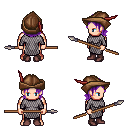
a pixel art fantasy rpg character, male body template, human, light skin, chain mail, gold greaves, purple long bangs hairstyle, leather cap, maroon shoes, spear, four views (front, back, left, right), 2x2 character sprite sheet, small pixel art, hard edges, no anti-aliasing